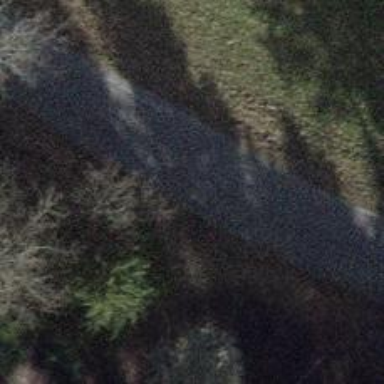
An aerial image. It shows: Unclassified paved road.